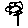
Label: flower